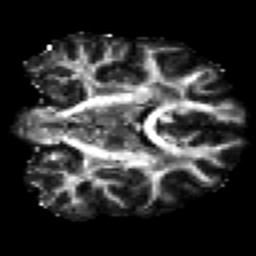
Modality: FA
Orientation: coronal
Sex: male
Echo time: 0.114 s